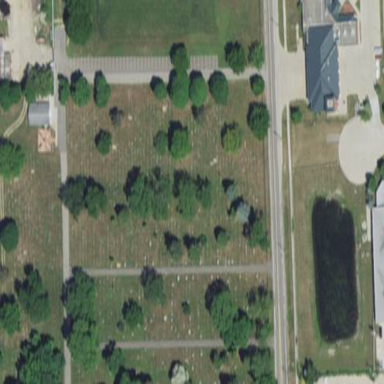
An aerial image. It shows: Cemetery.